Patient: sex F, age 59
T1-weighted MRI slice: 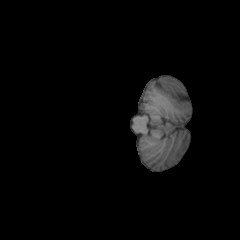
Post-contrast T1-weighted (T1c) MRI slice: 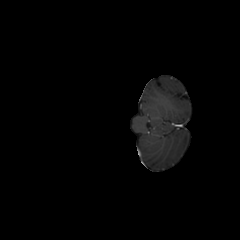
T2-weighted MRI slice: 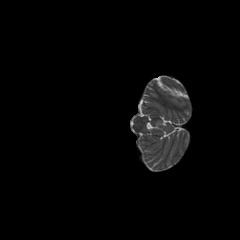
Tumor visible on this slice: no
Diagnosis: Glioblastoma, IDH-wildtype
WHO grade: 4